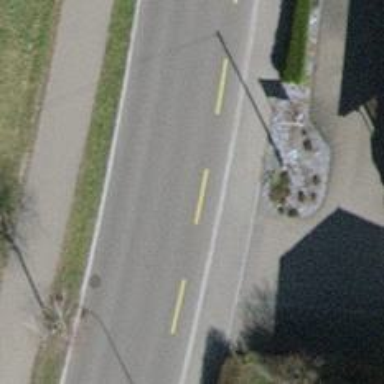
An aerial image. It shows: Sidewalk along the footway.